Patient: sex F, age 68
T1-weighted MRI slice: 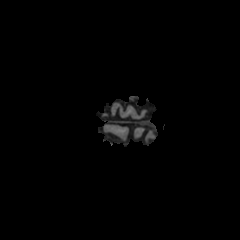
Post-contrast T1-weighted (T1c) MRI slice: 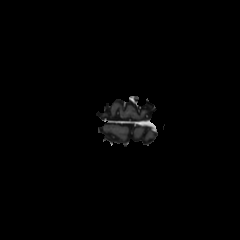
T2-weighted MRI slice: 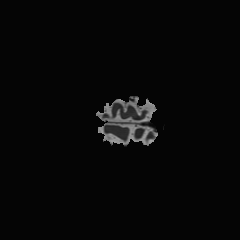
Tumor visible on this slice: no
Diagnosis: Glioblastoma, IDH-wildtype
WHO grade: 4